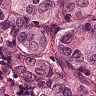
Metastatic tissue present: yes